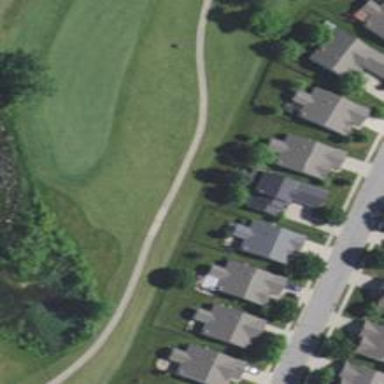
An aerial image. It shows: Asphalt path that serves as road and golf path.